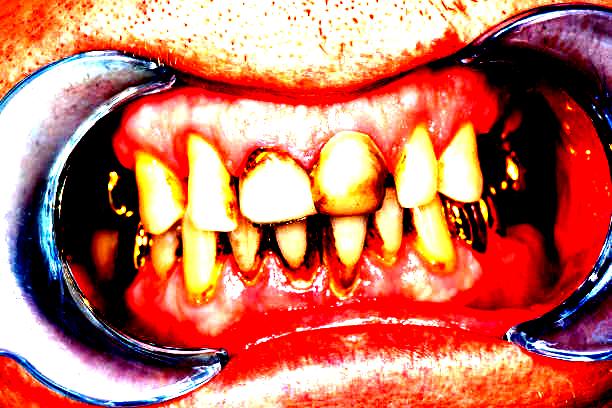
Condition: Calculus